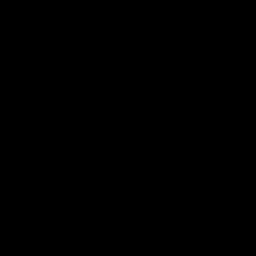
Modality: MD
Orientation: axial
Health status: healthy
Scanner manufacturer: siemens
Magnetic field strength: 3 T
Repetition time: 10 s
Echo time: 0.092 s